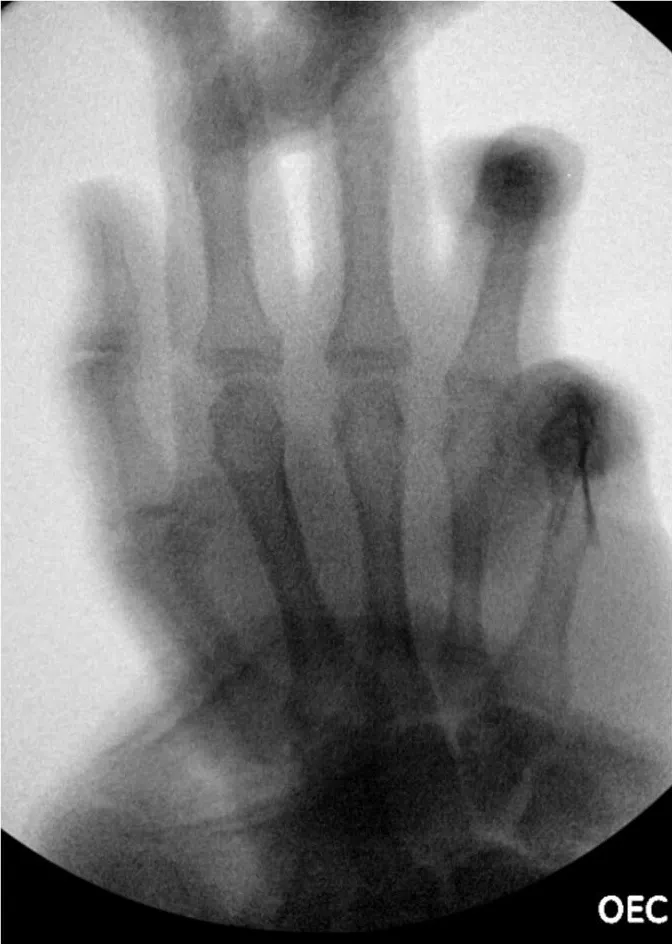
X-ray of the right-hand showing K-wire fixation.
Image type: radiology (x_ray)